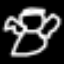
Label: angel